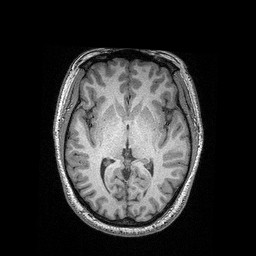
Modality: T1w
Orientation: coronal
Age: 23
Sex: female
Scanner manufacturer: siemens
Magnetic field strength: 3 T
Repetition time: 2.4 s
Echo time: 0.03 s